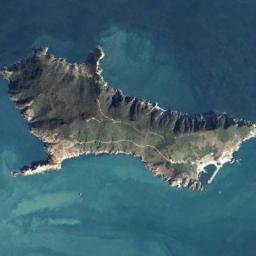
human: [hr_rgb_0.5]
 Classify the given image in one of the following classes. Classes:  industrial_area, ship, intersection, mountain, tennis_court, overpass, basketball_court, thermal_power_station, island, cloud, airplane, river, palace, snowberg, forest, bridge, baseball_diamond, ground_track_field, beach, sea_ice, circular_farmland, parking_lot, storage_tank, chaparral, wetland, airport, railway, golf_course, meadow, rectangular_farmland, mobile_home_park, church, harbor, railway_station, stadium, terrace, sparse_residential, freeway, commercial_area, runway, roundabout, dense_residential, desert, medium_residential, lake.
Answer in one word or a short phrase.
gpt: island